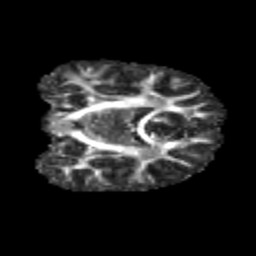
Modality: FA
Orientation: coronal
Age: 9
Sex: female
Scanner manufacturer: siemens
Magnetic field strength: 3 T
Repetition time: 3.8 s
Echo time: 0.07 s